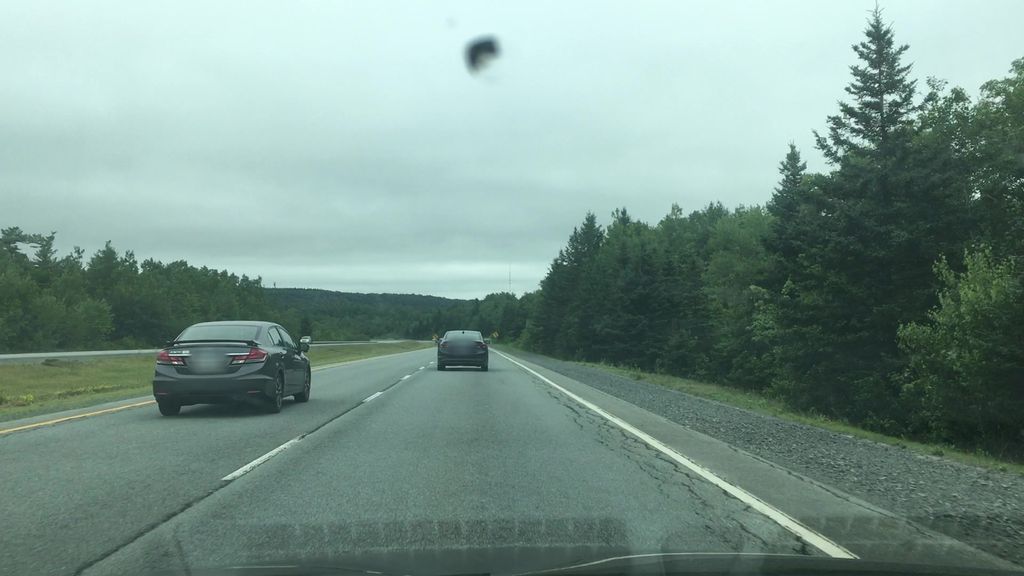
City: halifax